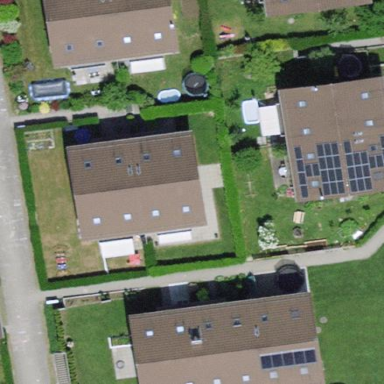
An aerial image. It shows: Terrace building.